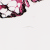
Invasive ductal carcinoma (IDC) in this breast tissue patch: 0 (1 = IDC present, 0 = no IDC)